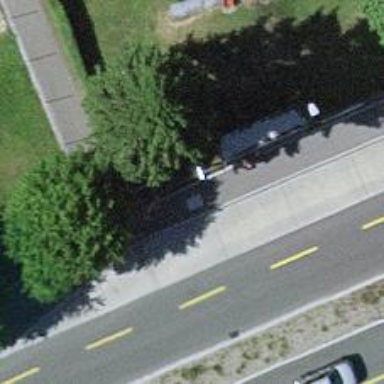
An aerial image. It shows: Bus stop with platform for public transport.